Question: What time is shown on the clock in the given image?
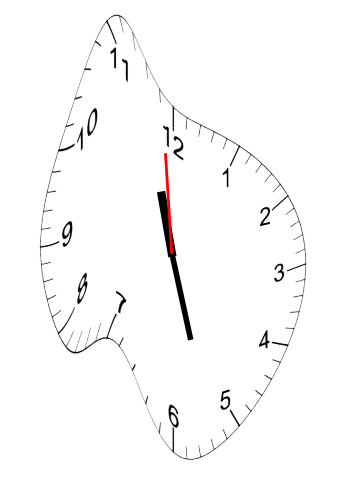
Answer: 11:26:59